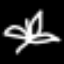
Label: leaf